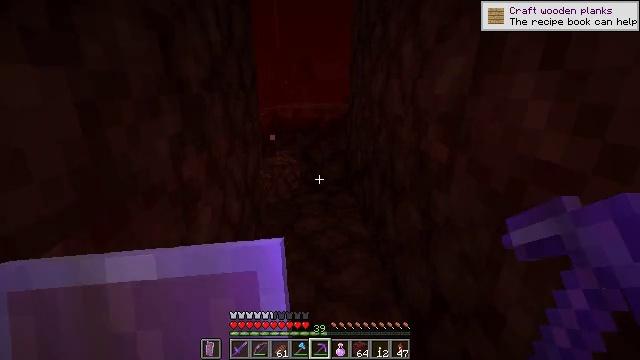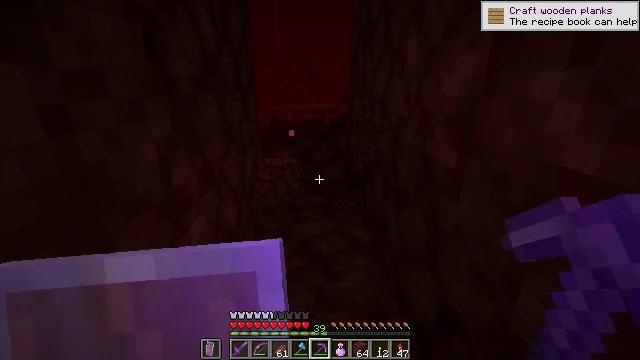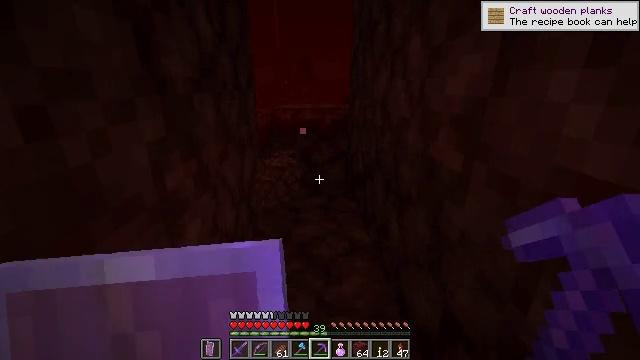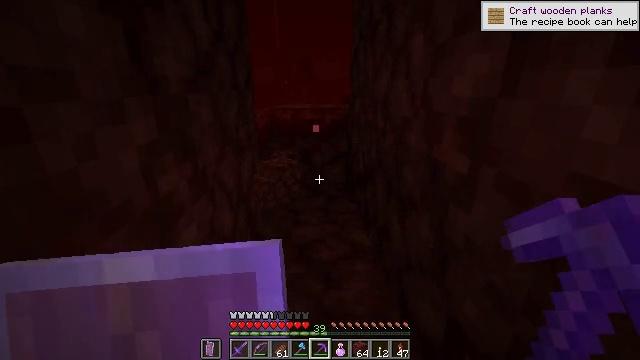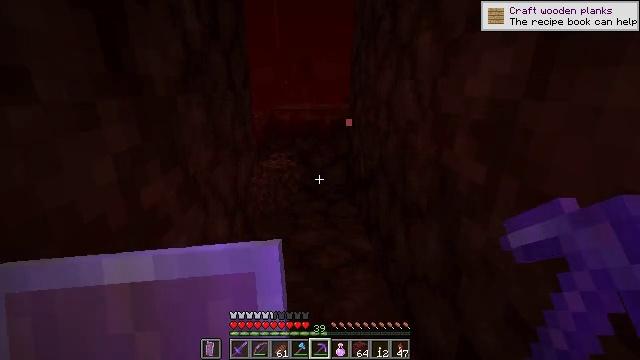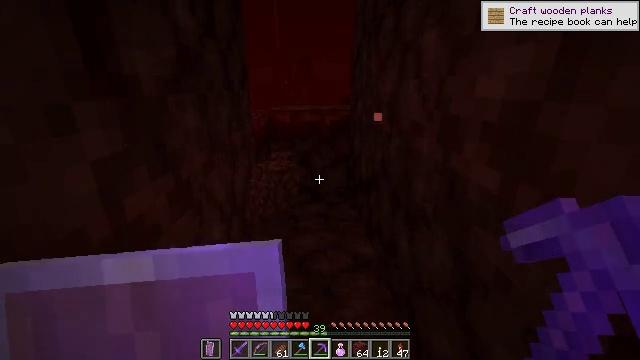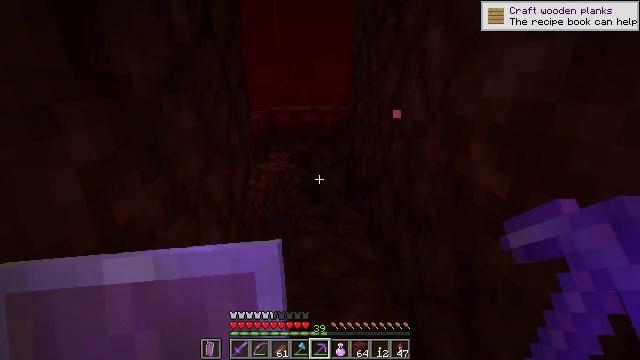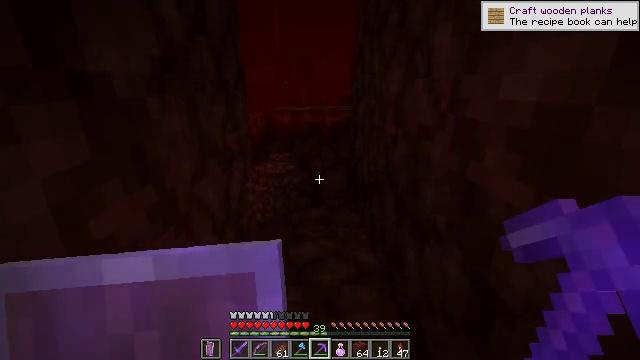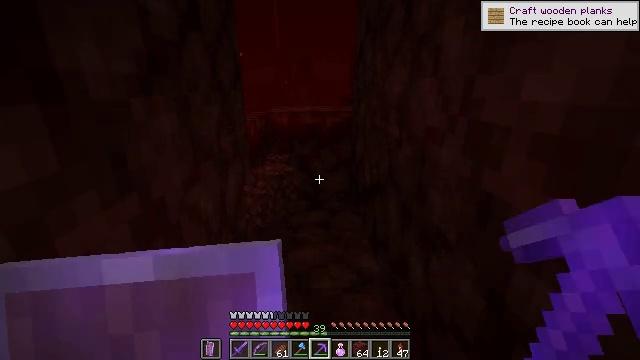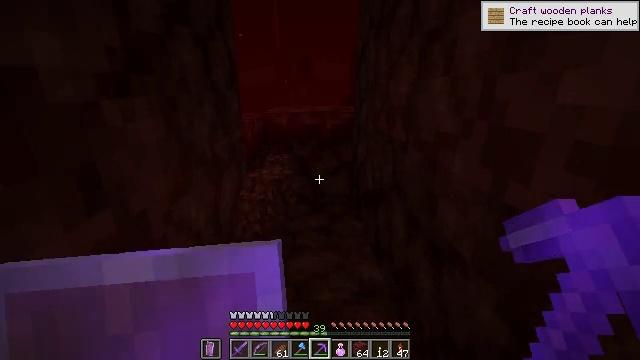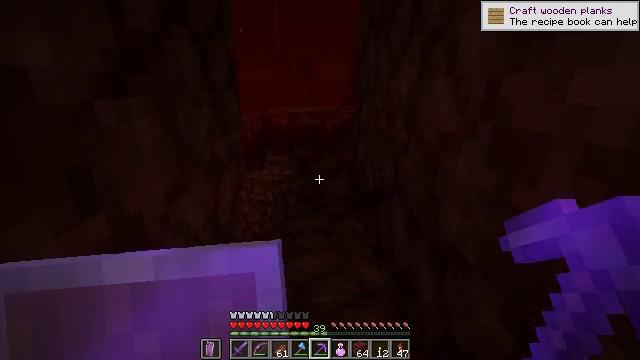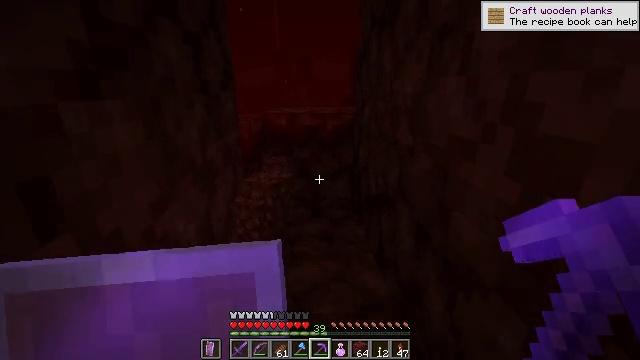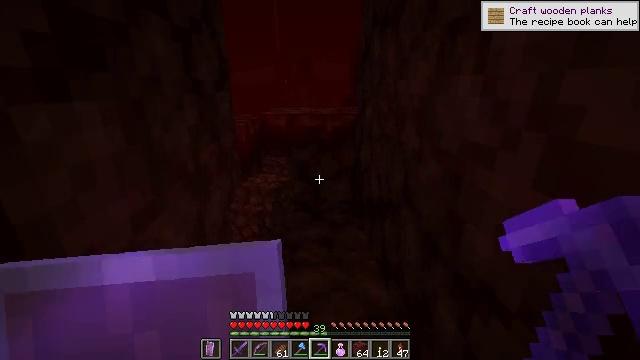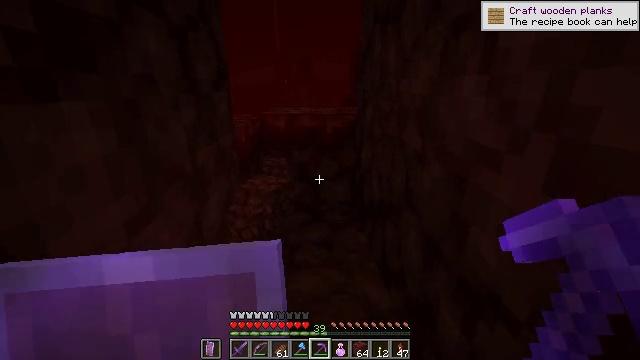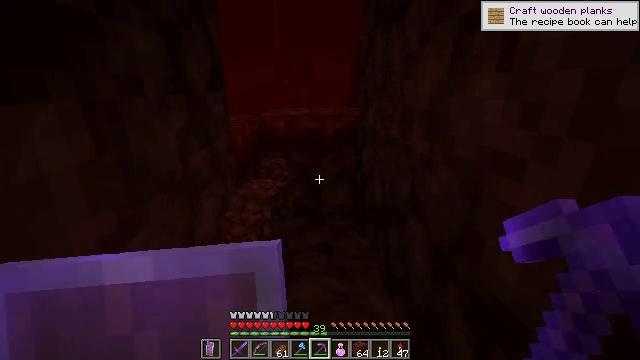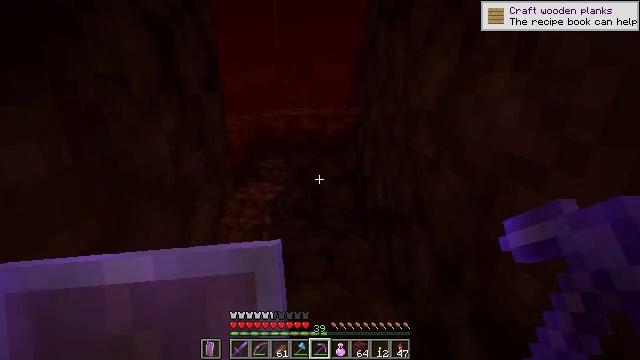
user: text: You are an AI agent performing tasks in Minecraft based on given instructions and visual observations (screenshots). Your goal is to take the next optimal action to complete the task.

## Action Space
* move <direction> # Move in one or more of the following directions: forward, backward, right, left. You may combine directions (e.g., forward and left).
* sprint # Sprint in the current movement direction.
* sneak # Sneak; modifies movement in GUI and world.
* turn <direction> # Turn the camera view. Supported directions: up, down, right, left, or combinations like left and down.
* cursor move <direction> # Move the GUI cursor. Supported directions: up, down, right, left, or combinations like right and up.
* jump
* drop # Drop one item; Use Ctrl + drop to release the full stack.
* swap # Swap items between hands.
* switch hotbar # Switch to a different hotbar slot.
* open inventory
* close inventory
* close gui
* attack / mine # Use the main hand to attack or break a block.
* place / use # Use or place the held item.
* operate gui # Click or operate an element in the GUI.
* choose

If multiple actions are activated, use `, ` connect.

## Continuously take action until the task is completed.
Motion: motion action
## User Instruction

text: Mine crimson nylium in the Nether.
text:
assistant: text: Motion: move forward, sneak
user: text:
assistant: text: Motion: move forward, sneak
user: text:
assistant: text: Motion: move forward, sneak
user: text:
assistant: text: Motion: move forward, sneak
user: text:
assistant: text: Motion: move forward, sneak
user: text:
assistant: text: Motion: move forward, sneak
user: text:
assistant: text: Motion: move forward, sneak
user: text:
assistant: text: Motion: move forward, sneak
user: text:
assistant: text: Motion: move forward, sneak
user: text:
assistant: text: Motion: move forward, sneak
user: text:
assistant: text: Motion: move forward, sneak
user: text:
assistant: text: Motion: move forward, sneak
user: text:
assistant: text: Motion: move forward, sneak
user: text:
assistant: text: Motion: move forward, sneak
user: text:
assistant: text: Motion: move forward, sneak
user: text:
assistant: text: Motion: move forward, sneak
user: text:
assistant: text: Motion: move forward, sneak
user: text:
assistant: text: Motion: move forward, sneak
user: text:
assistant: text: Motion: move forward, sneak
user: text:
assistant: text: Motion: move forward, sneak
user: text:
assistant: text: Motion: move forward, sneak
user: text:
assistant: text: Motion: move forward, sneak
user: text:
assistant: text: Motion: move forward, sneak
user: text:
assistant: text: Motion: move forward, sneak
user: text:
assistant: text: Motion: move forward, sneak
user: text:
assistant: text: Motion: move forward, sneak
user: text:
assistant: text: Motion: move forward, sneak
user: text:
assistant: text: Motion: move forward, sneak
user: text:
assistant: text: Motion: move forward, sneak
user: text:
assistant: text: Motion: move forward, sneak